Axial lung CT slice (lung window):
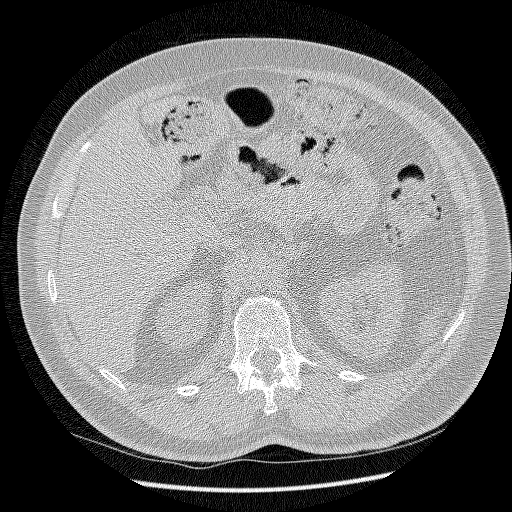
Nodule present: no